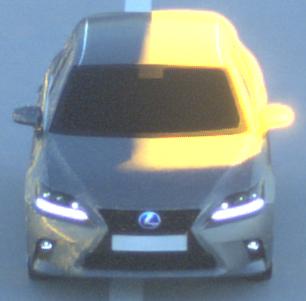
Make: Lexus
Model: CT 200h
Detailed model: CT (A10)
Model produced from: 2014/03
Model produced until: 2017/10
Doors: 5
Color: gray
Road condition: dry road
Daytime: sunrise or sunset
Contrast: high contrast